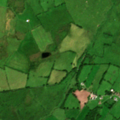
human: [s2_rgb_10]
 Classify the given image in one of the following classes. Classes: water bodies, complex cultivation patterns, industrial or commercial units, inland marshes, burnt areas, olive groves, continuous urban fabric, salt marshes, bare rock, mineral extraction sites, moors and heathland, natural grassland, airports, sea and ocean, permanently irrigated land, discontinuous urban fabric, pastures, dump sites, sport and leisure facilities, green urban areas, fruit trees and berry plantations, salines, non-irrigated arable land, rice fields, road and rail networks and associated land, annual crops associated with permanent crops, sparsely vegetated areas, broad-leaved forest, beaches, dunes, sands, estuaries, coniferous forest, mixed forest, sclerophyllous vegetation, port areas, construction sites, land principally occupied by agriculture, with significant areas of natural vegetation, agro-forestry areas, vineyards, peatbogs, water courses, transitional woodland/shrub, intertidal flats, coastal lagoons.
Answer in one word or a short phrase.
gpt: pastures